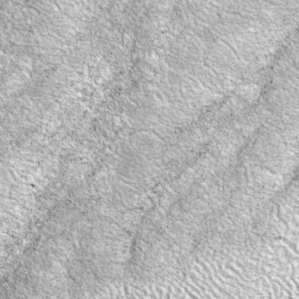
Label: non_frost